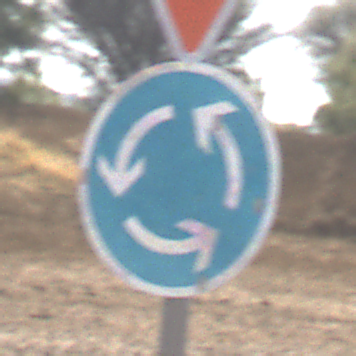
Verkehrszeichen: Kreisverkehr
Zusatzzeichen oben: VorfahrtGewaehren
Umgebung: Outdoor, Nature
Tageszeit: MorningAfternoon
Wetter: PartlyCloudy
Licht: Natural
Jahreszeit: NotSpecified
Kontrast: HighContrast